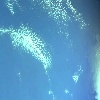
Label: water